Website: lowes
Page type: newsletter-management
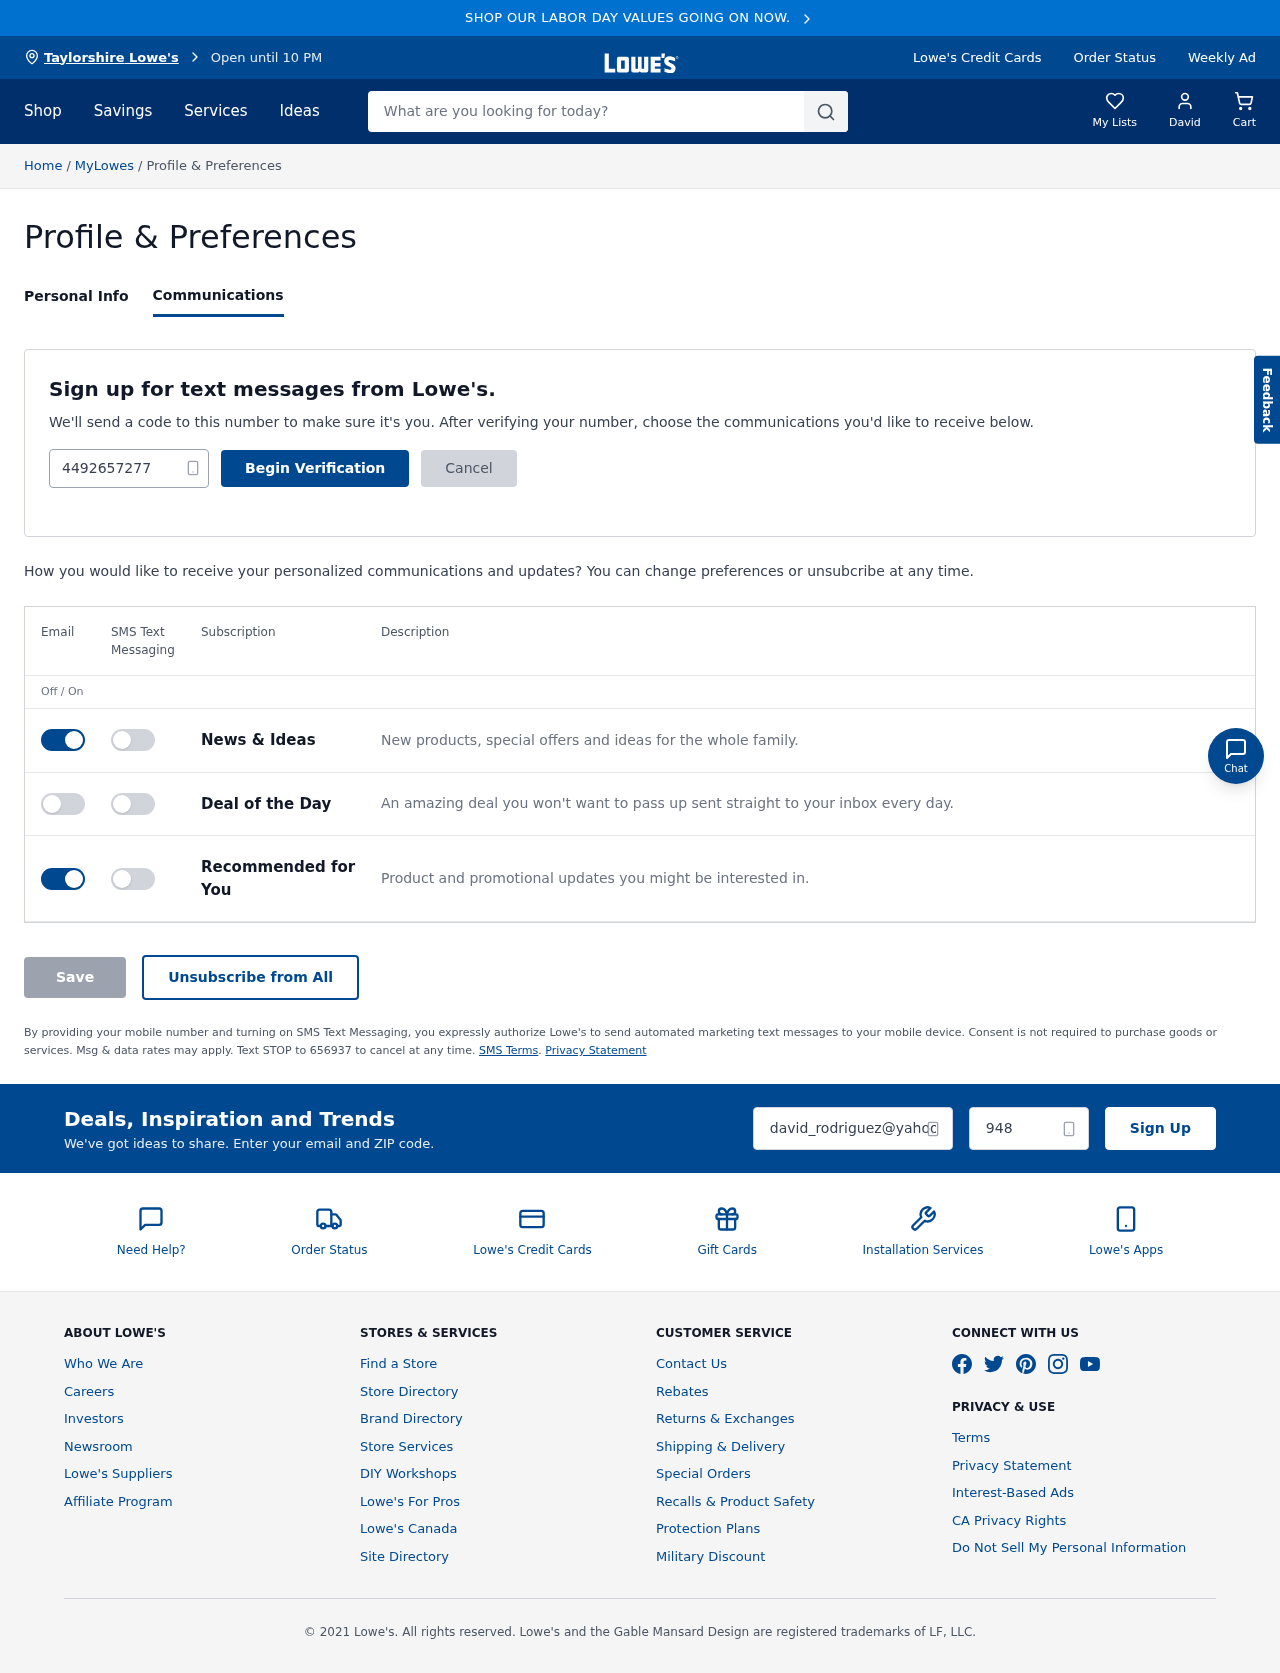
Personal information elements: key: PII_CITY
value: Taylorshire Lowe's
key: PII_EMAIL
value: david_rodriguez@yahoo.com
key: PII_FIRSTNAME
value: David
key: PII_PHONE
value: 4492657277
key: PII_POSTCODE
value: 94883
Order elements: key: ORDER_NUM_ITEMS
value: Cart
Search elements: key: HEADER_SEARCH
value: What are you looking for today?